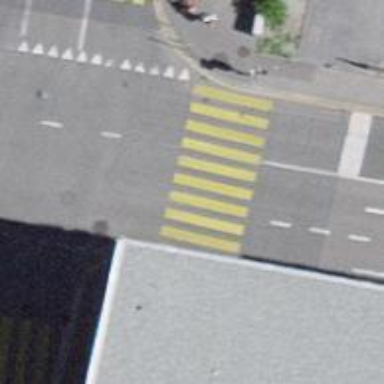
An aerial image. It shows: Zebra crossing on the road.